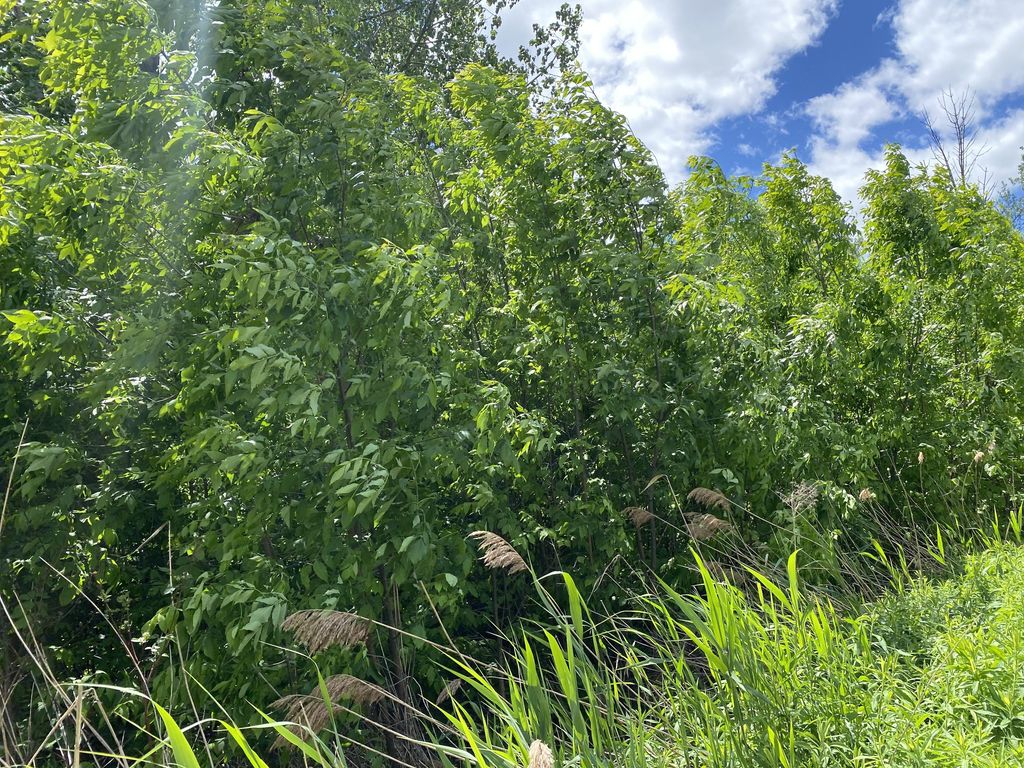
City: montreal